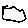
Label: cloud